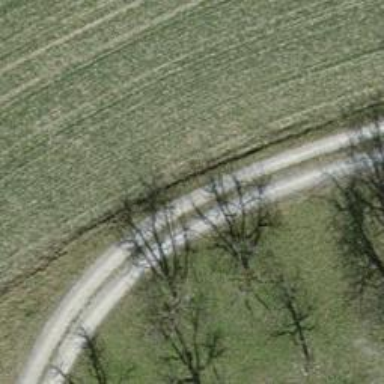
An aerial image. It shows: Gravel track with Grade 3 quality.